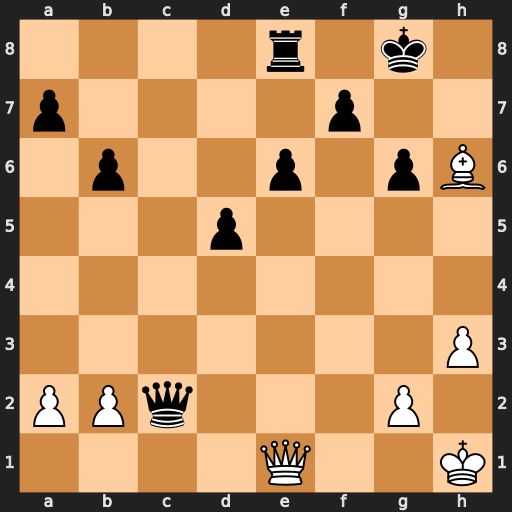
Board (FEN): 4r1k1/p4p2/1p2p1pB/3p4/8/7P/PPq3P1/4Q2K
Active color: w
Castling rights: -
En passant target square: -
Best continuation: Qe5 f6 Qxf6 Re7 Qxe7